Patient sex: M
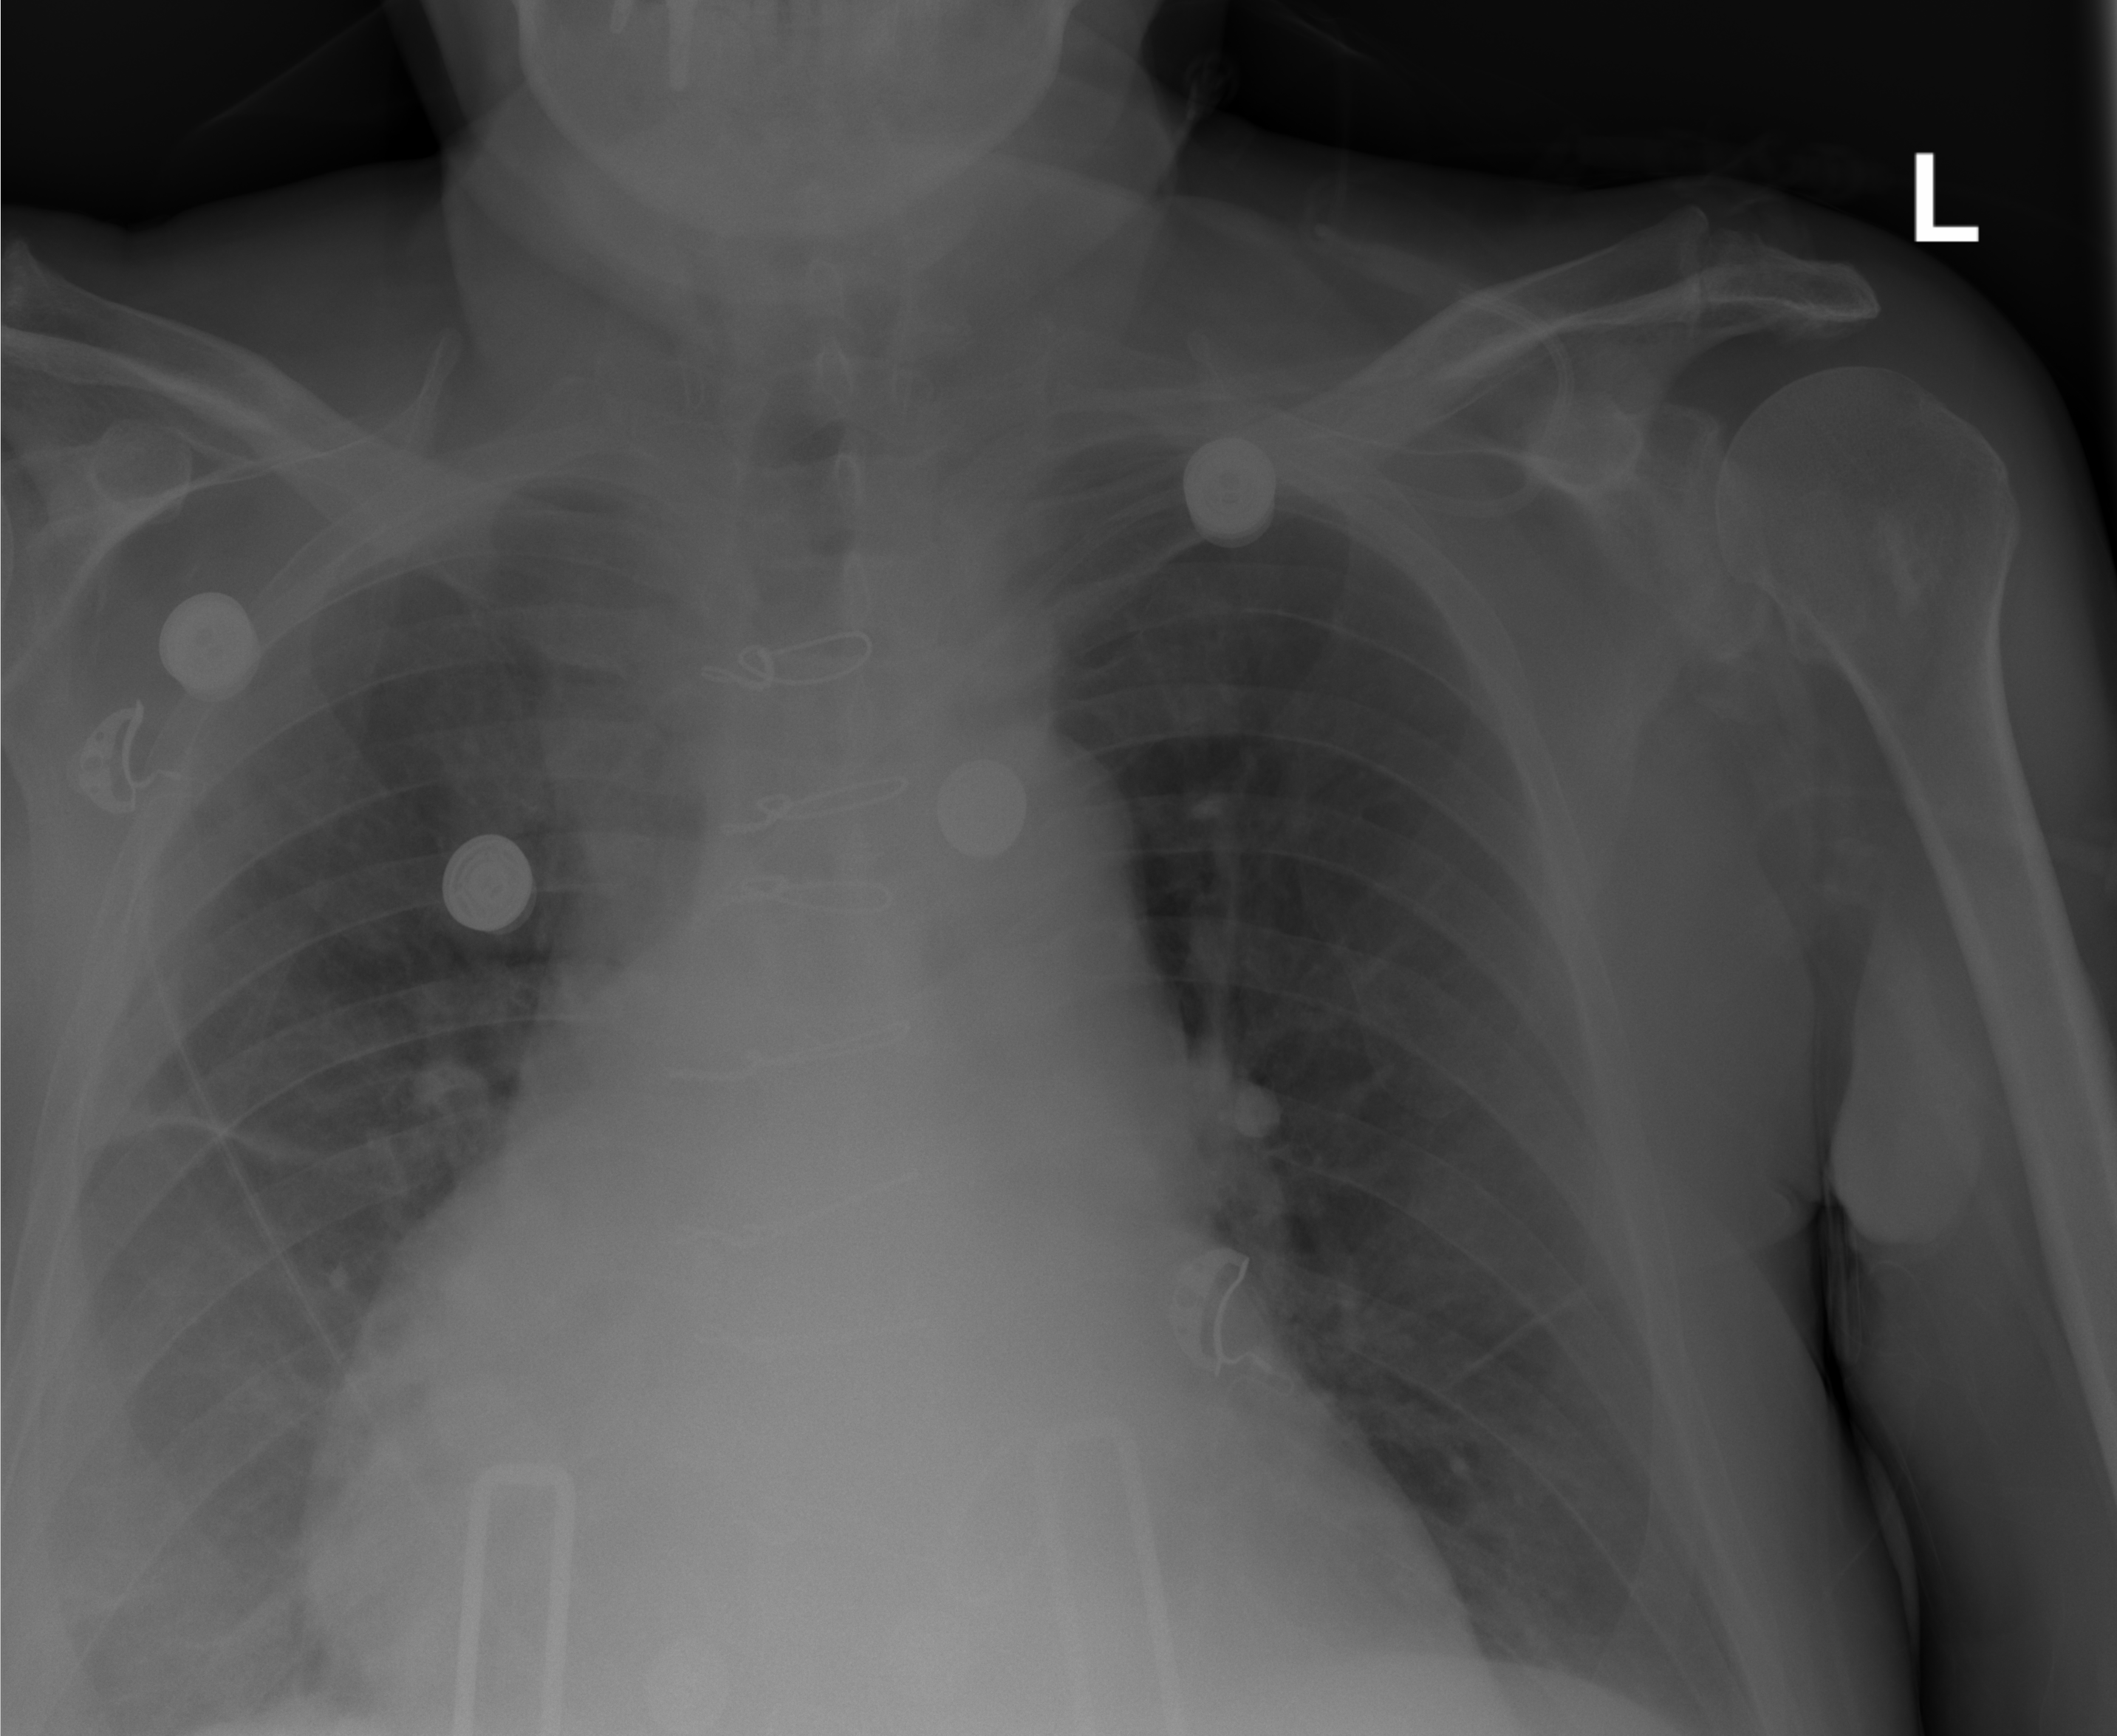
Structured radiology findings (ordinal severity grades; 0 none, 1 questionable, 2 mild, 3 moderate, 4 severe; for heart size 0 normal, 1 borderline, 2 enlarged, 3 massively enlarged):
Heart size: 3
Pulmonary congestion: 0
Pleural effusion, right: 2
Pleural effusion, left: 0
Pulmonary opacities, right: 0
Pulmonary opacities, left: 0
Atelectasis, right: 2
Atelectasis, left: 0